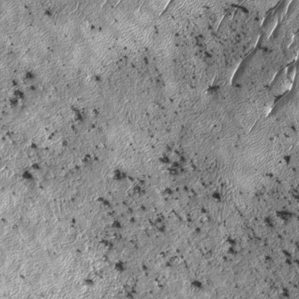
Label: frost